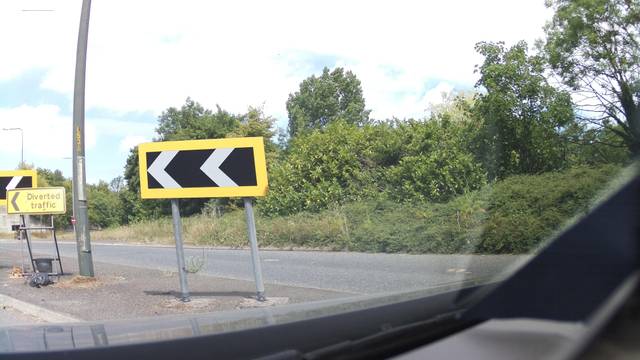
Region: United Kingdom
Coordinates: 51.296, 0.515